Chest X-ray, PA view. Patient: 56 years old, sex F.
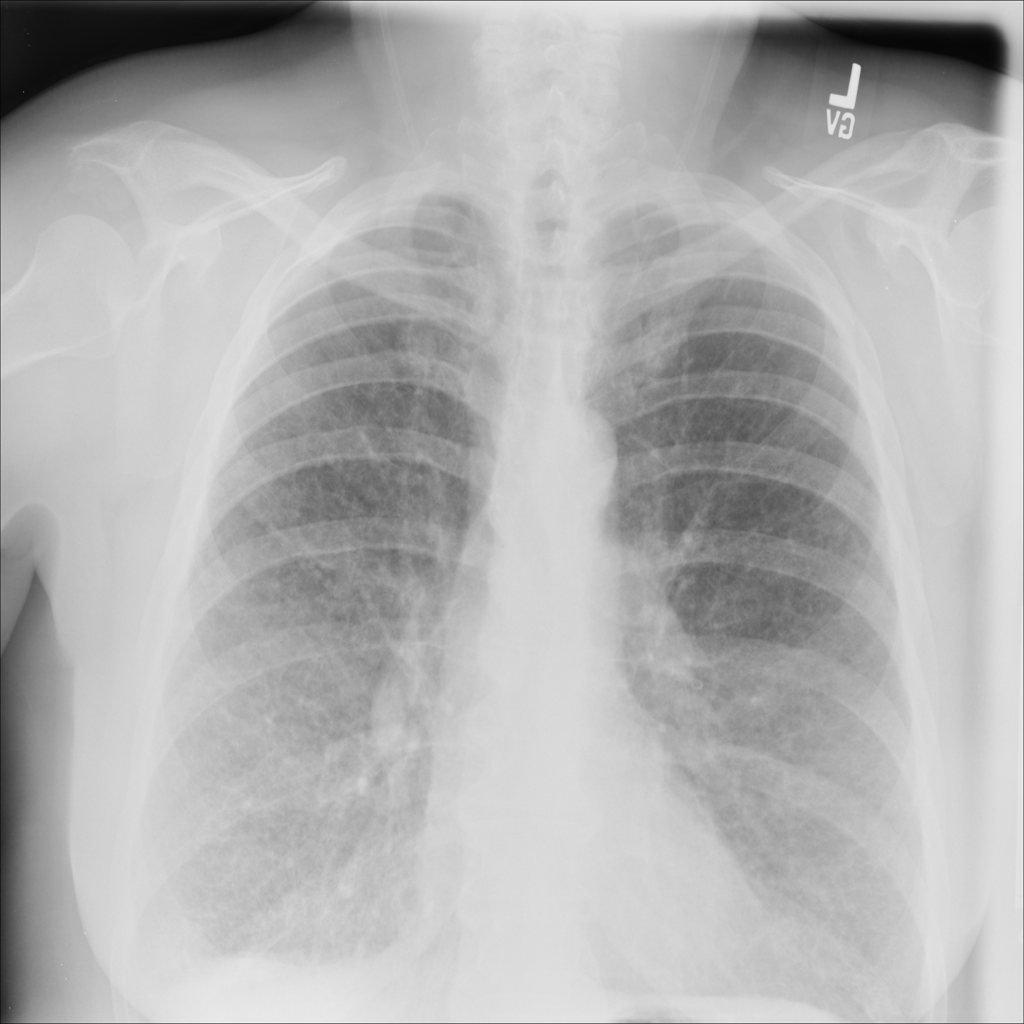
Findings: Nodule